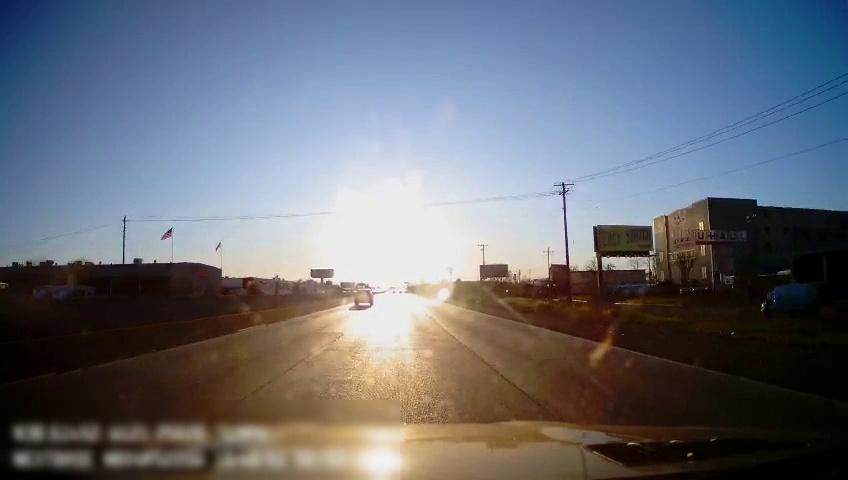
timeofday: Day
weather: Sunny
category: Drivable Space
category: Vehicles | SUV
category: Vehicles | Van
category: Lanes | Alternate Lane
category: Lanes | Alternate Lane
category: Lanes | Current Lane
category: Lanes | Alternate Lane